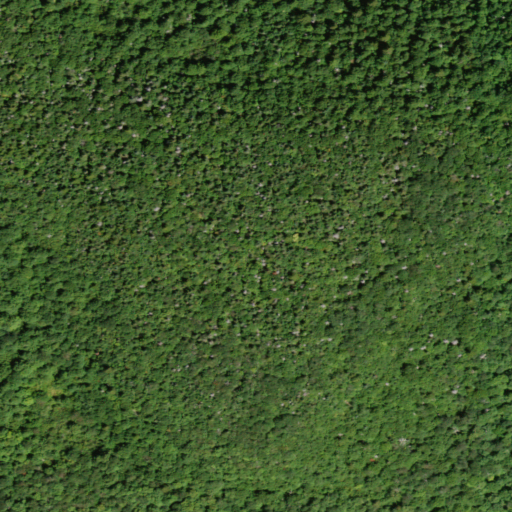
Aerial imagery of mountain in New York named Rusk Mountain containing mixed forest, evergreen forest, and deciduous forest